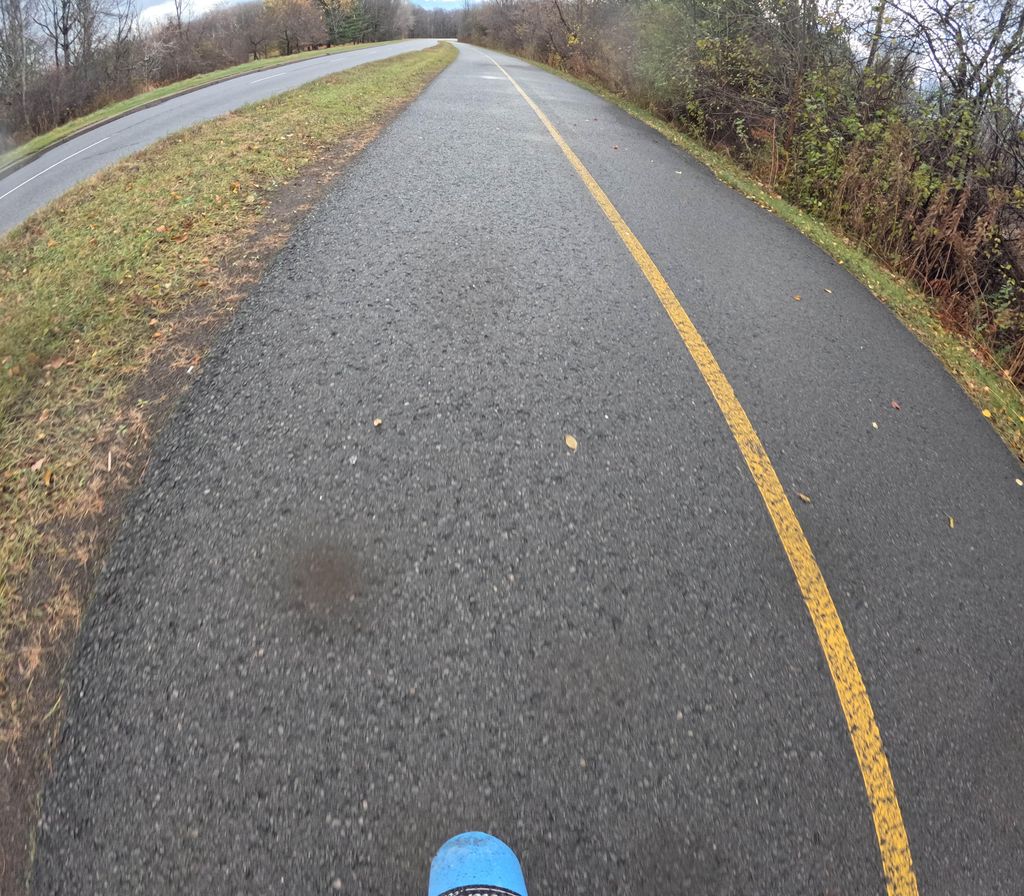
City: ottawa-gatineau